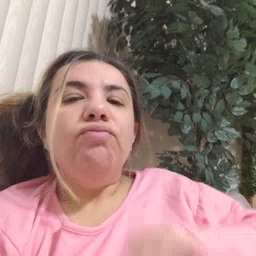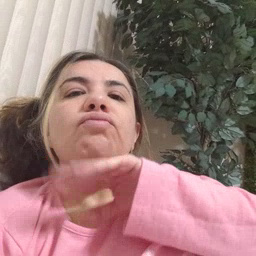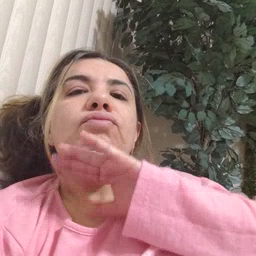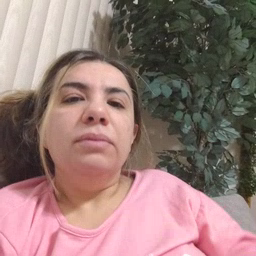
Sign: pig